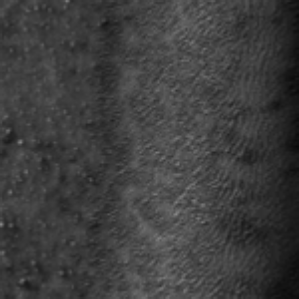
Label: frost